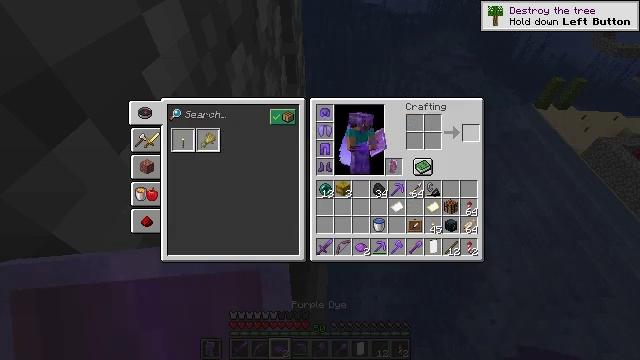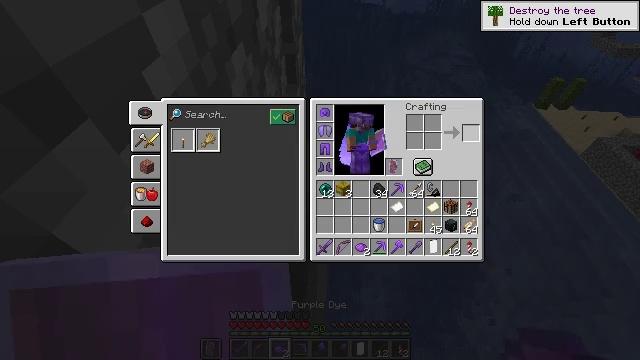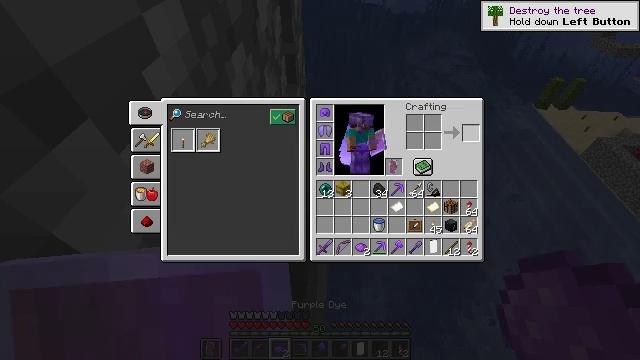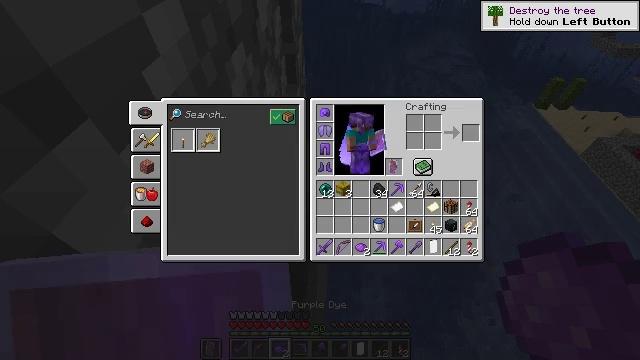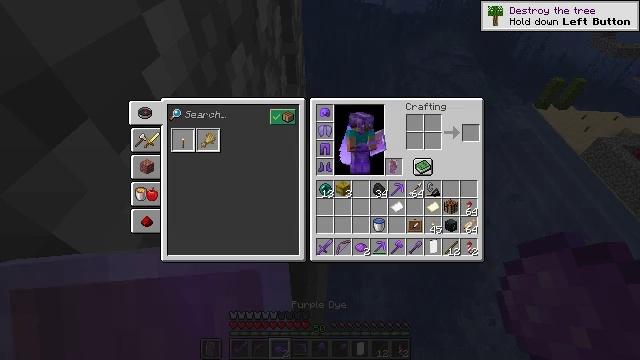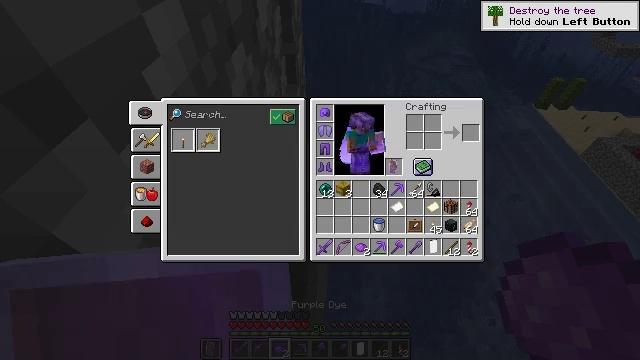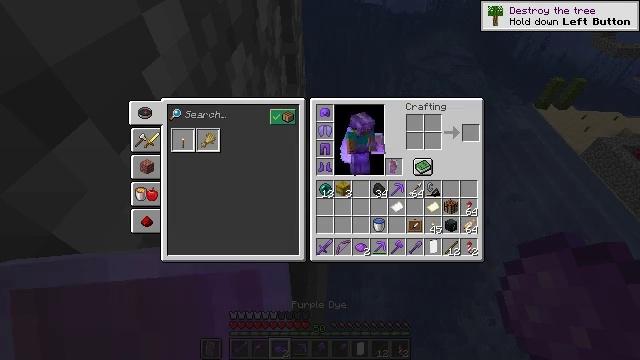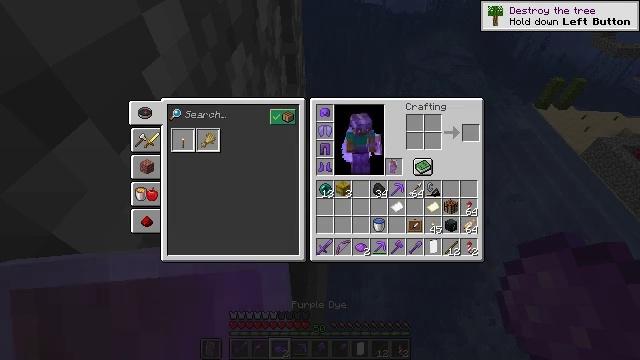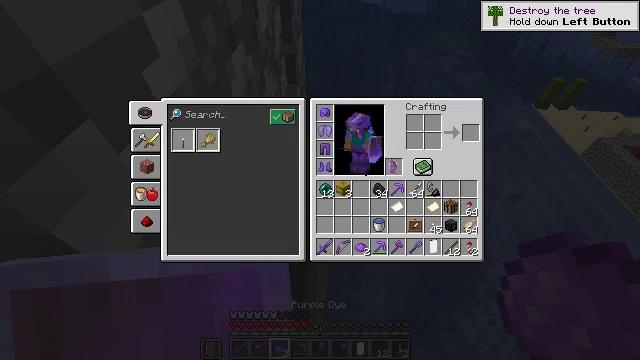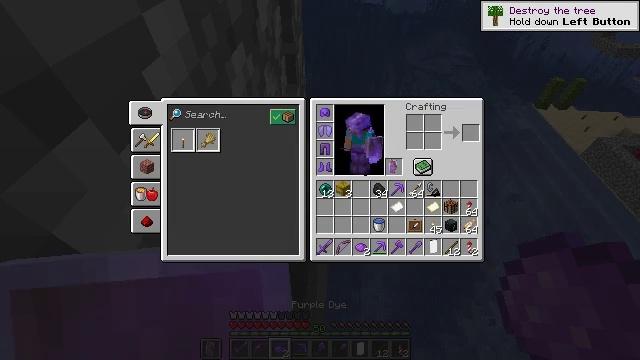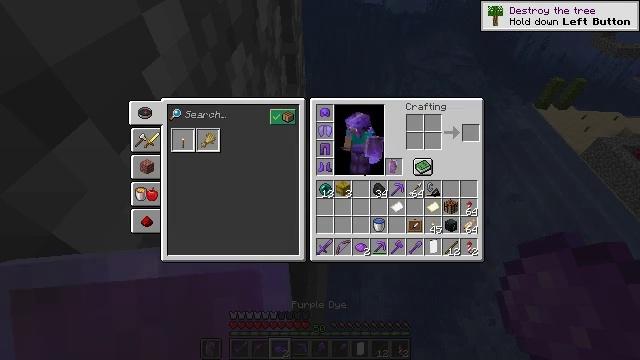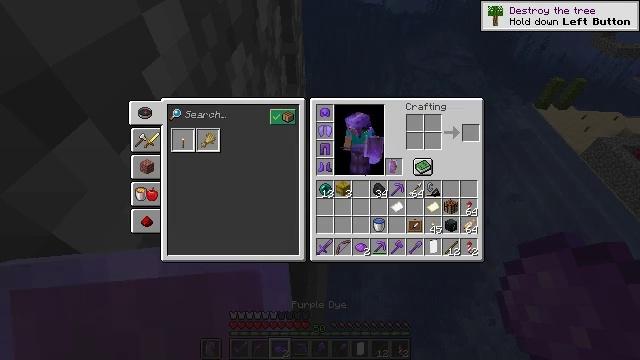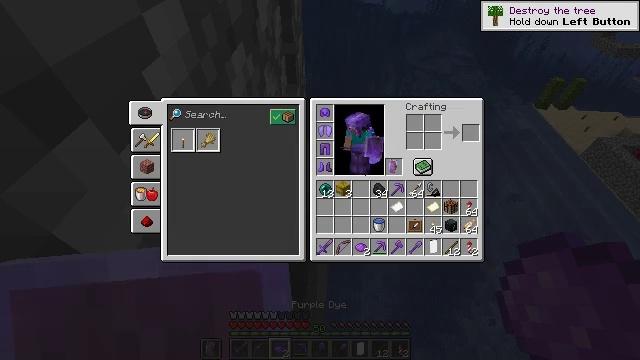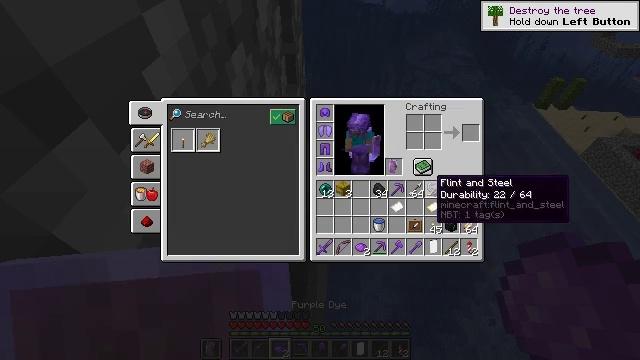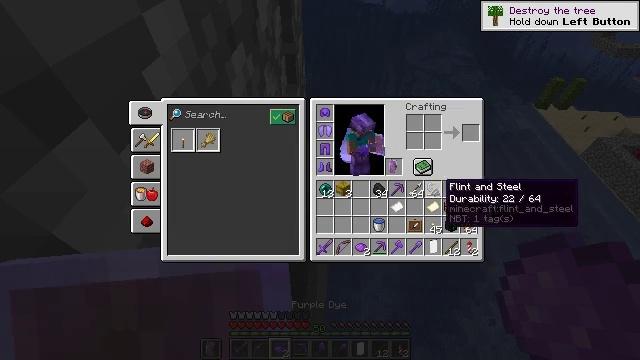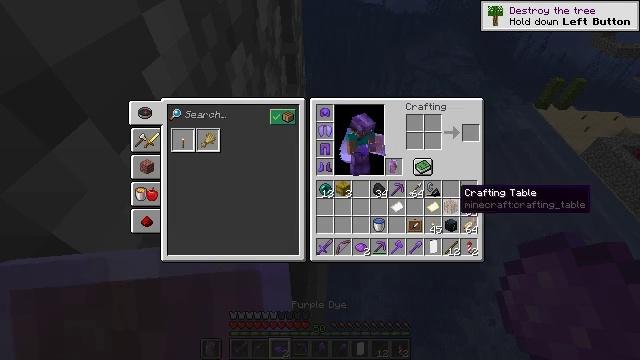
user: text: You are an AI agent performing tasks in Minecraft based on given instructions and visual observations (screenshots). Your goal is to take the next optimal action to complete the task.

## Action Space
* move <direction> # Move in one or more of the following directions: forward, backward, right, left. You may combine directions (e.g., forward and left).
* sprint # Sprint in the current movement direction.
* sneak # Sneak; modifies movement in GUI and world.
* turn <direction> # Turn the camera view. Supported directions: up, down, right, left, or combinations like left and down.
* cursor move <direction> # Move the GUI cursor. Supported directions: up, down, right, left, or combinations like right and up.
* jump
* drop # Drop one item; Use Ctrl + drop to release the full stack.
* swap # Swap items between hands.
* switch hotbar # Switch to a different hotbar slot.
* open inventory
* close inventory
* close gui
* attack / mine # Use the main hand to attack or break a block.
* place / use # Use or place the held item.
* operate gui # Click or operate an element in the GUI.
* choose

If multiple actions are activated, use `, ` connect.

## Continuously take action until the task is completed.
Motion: motion action
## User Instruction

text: Drop a white banner.
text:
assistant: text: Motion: no_op
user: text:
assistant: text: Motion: no_op
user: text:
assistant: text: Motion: no_op
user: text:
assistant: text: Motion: turn left and down
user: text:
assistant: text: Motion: turn left and down
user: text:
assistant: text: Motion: turn left
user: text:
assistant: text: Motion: turn left
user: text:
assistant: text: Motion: turn left
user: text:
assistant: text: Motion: turn left
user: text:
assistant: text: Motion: turn left
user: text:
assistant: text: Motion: turn right
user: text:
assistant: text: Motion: turn right and down
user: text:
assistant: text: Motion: turn right and down
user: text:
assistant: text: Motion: turn right
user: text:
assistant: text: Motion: turn right
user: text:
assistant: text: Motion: no_op
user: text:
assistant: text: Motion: no_op
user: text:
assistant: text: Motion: no_op
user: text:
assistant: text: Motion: turn left
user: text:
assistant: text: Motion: no_op
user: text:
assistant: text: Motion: no_op
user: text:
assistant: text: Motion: turn down
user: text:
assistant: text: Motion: turn down
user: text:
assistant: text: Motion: no_op
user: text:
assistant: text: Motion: no_op
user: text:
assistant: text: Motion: no_op
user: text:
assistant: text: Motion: no_op
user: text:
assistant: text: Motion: no_op
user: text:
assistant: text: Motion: attack / mine
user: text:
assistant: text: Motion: attack / mine